Question: I have a image which contains 40 rotated images.
With image index starting at 0. 0-39 actually.
Here is the code which transforms 0-39 to degrees
'''
int image_direction = 0; //Can be 0-39
int facing_degrees = (int)(360.0 * (-(image_direction- 10.0))/40.0);
while(facing_degrees < 0)
facing_degrees += 360;
while (facing_degrees > 360)
facing_degrees -= 360;
'''
So yeah it can also give out negative degrees as well as degrees over 360. So thats why there is the 2 while loops.
Now I wish to reverse this process say I specify 90 degrees I would like to get back 0..
I was thinking of doing something like
'''
if(degrees == 90 || degrees >= 80 && degrees <= 99)
image_direction = 0;
elseif(degrees == 100 || degrees >= 91 && degrees <= 109)
image_direction = 39;
//etc.......
'''
Well I'm not good at mathematics, well I forgot about this kind of stuff.
I'm wondering how can you reverse the function that gives degrees from image_direction to run backwards in a plain equation to avoid the huge case of if statements.
Here is some results

'''
Image Index = 0 Image Degree = 90
Image Index = 1 Image Degree = 81
Image Index = 2 Image Degree = 72
Image Index = 3 Image Degree = 63
Image Index = 4 Image Degree = 54
Image Index = 5 Image Degree = 45
Image Index = 6 Image Degree = 36
Image Index = 7 Image Degree = 27
Image Index = 8 Image Degree = 18
Image Index = 9 Image Degree = 9
Image Index = 10 Image Degree = 0
Image Index = 11 Image Degree = 351
Image Index = 12 Image Degree = 342
Image Index = 13 Image Degree = 333
Image Index = 14 Image Degree = 324
Image Index = 15 Image Degree = 315
Image Index = 16 Image Degree = 306
Image Index = 17 Image Degree = 297
Image Index = 18 Image Degree = 288
Image Index = 19 Image Degree = 279
Image Index = 20 Image Degree = 270
Image Index = 21 Image Degree = 261
Image Index = 22 Image Degree = 252
Image Index = 23 Image Degree = 243
Image Index = 24 Image Degree = 234
Image Index = 25 Image Degree = 225
Image Index = 26 Image Degree = 216
Image Index = 27 Image Degree = 207
Image Index = 28 Image Degree = 198
Image Index = 29 Image Degree = 189
Image Index = 30 Image Degree = 180
Image Index = 31 Image Degree = 171
Image Index = 32 Image Degree = 162
Image Index = 33 Image Degree = 153
Image Index = 34 Image Degree = 144
Image Index = 35 Image Degree = 135
Image Index = 36 Image Degree = 126
Image Index = 37 Image Degree = 117
Image Index = 38 Image Degree = 108
Image Index = 39 Image Degree = 99
Image Index = 0 Image Degree = 90
Image Index = 1 Image Degree = 81
Image Index = 2 Image Degree = 72
Image Index = 3 Image Degree = 63
Image Index = 4 Image Degree = 54
Image Index = 5 Image Degree = 45
Image Index = 6 Image Degree = 36
Image Index = 7 Image Degree = 27
Image Index = 8 Image Degree = 18
'''
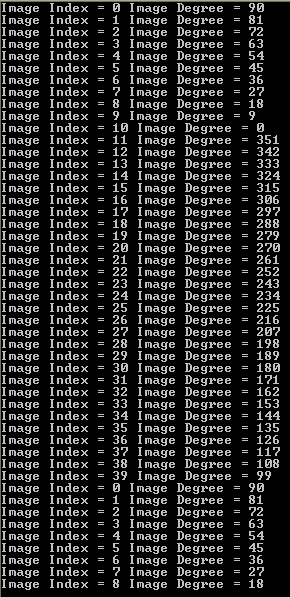
Answer: From your mapping of input to outputs, I pasted these into Excel and worked out that the formula to calculate degrees is as follows:
'''
RawDegrees = 90 - (index * 9)
'''
Then clipping this to 0...360 (wrap around using the while loop) you get your final degrees output. The formula to invert this is found by rearranging the above to make Index the subject
This will give you the following mapping
All you need to do is perform a wrap around to clip the answer to 0..39, e.g.
'''
index = index < 0 ? index + 40 : index;
'''
to get the correct output.
Incidentally, your index to degrees code may be factorized as follows to get the same output (valid for inputs 0..39)
'''
int facing_degrees = (int)(90.0 - (image_direction * 9.0));
facing_degrees = facing_degrees < 0 ? facing_degrees + 360 : facing_degrees;
'''